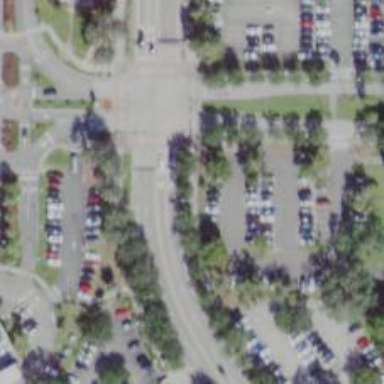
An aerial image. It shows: Footway that also serves as parkway.